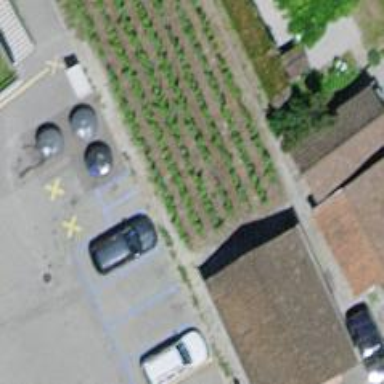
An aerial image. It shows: Charging station.